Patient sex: M
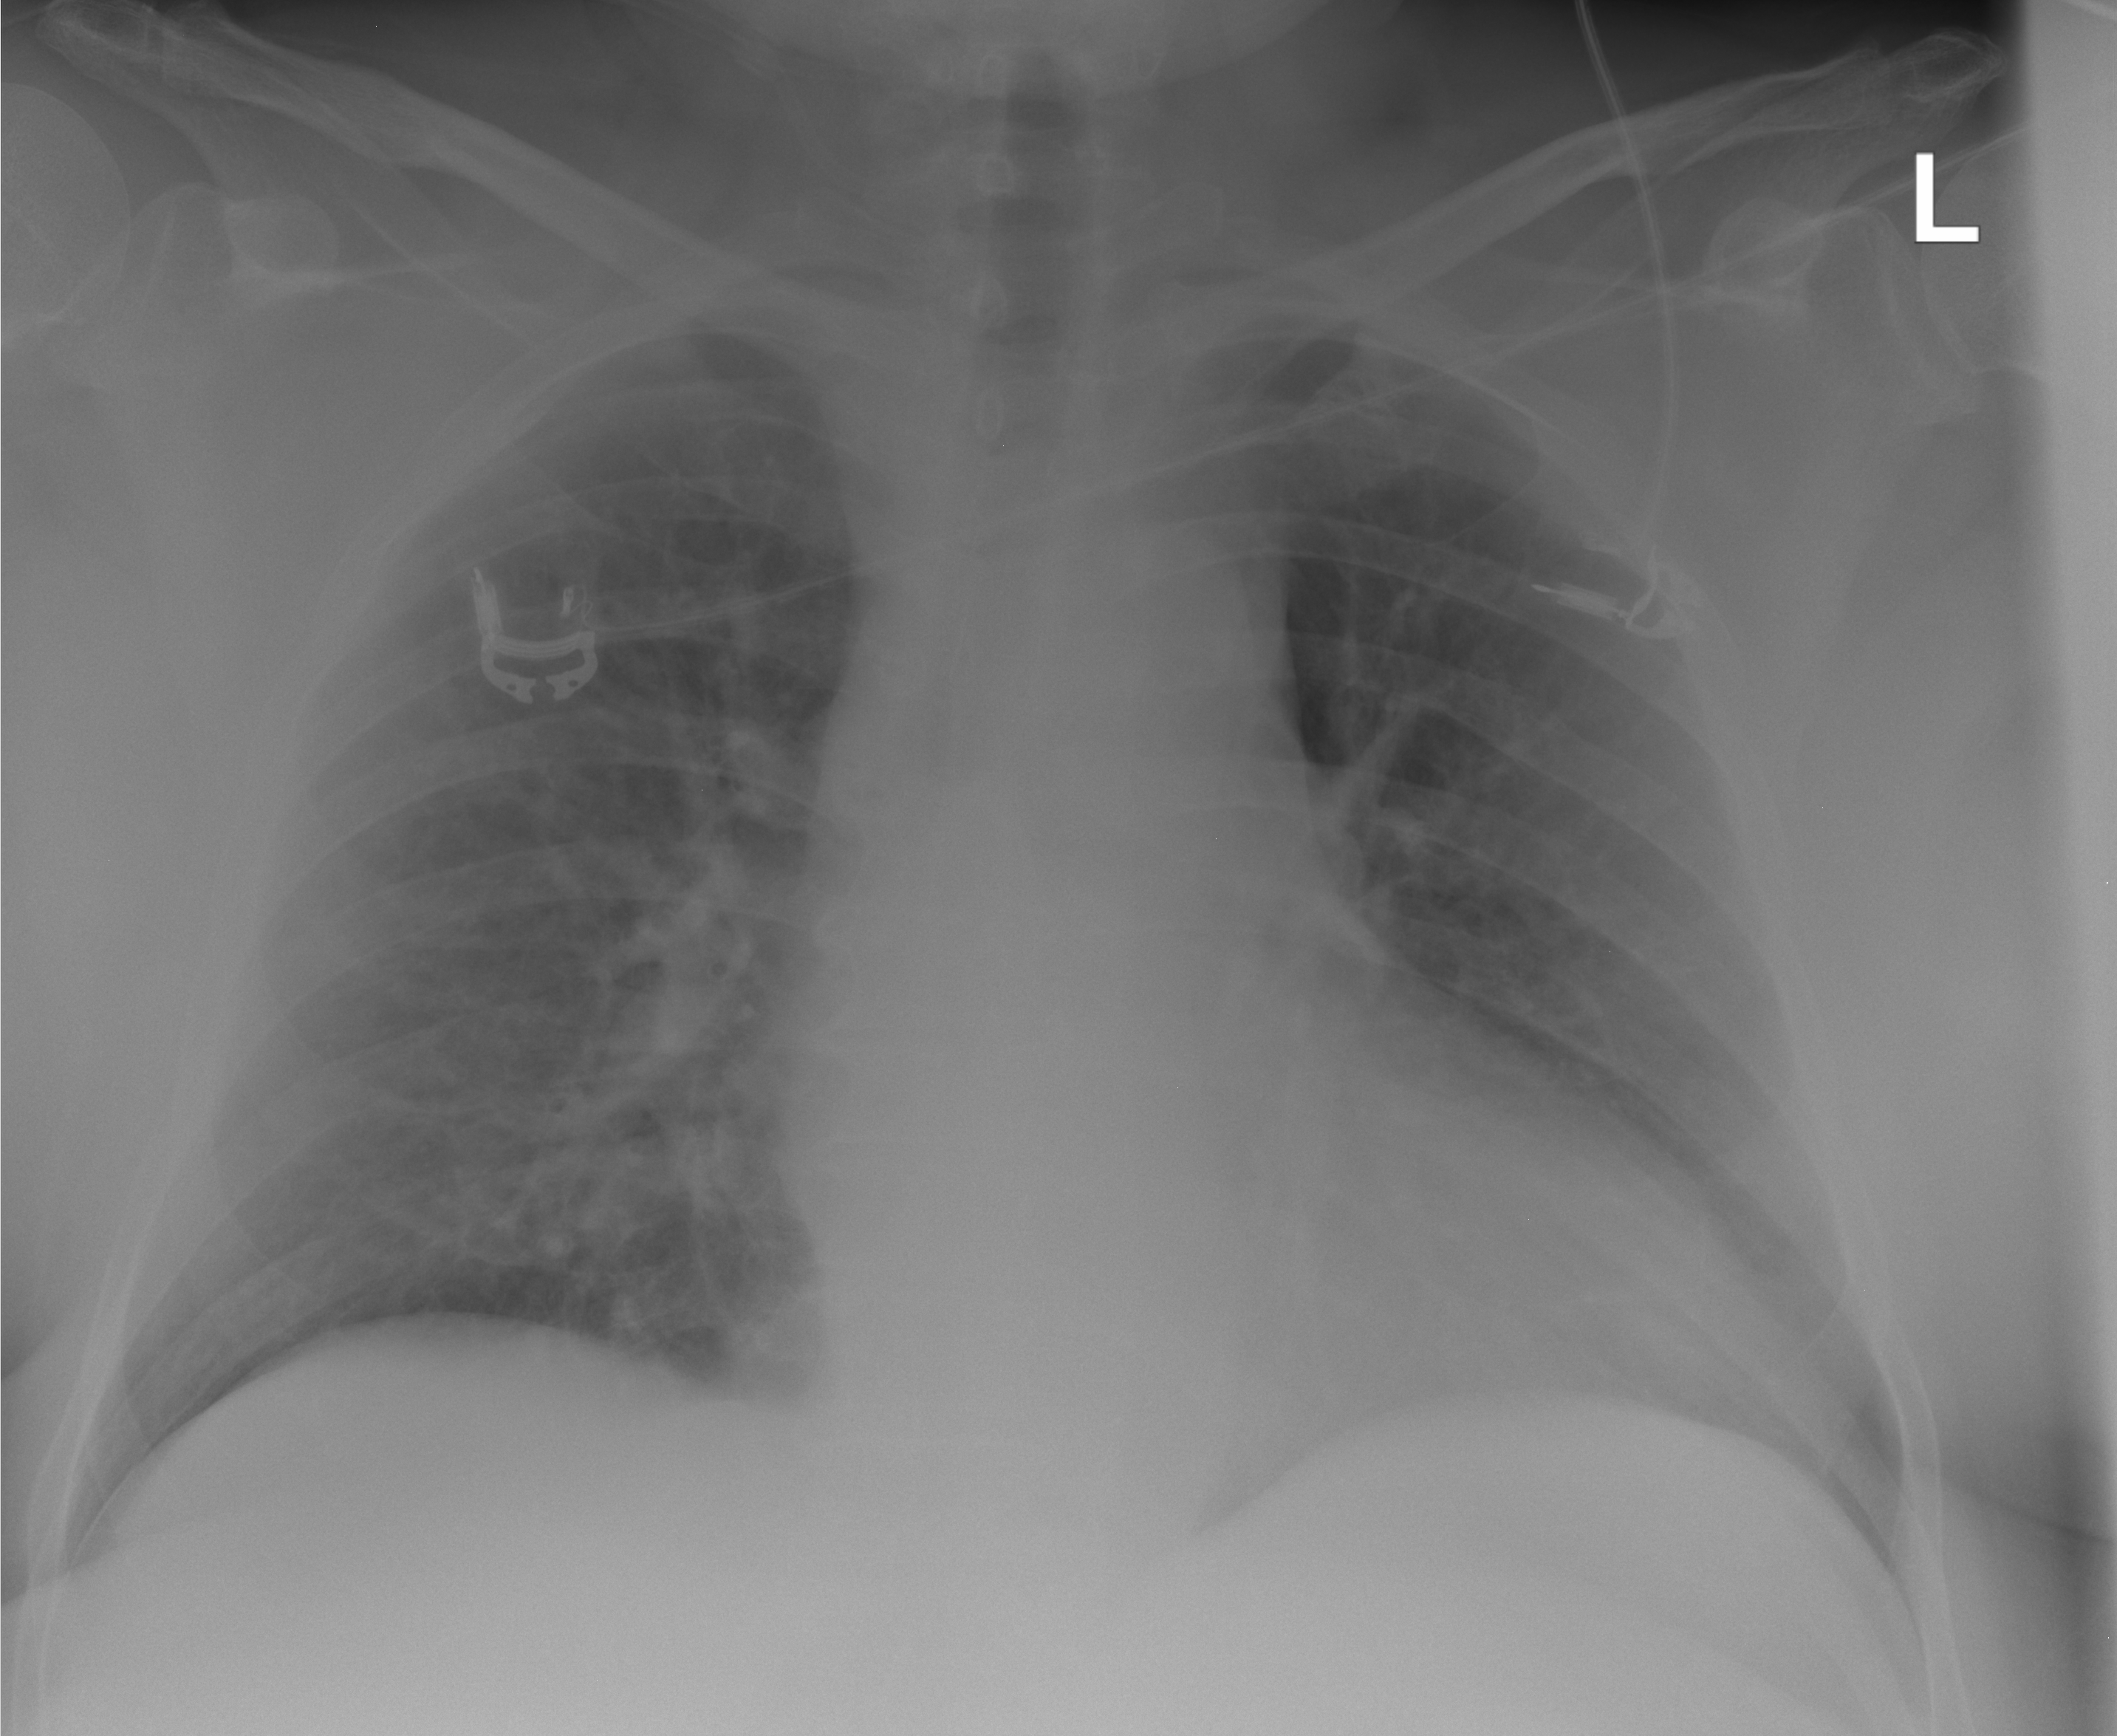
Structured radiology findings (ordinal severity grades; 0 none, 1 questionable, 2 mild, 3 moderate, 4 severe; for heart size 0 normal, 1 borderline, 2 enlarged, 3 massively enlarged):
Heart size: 2
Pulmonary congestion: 2
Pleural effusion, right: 0
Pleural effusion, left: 0
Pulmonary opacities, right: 0
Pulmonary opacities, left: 0
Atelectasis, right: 0
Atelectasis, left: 0